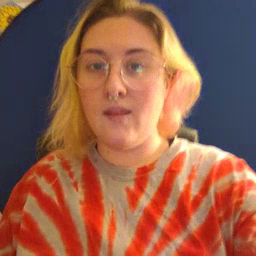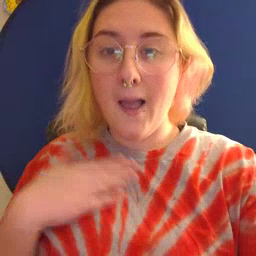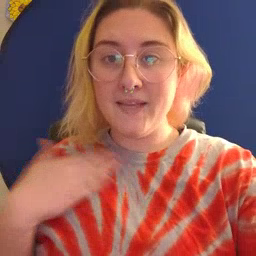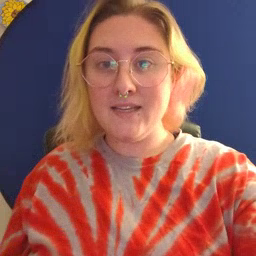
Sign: happy